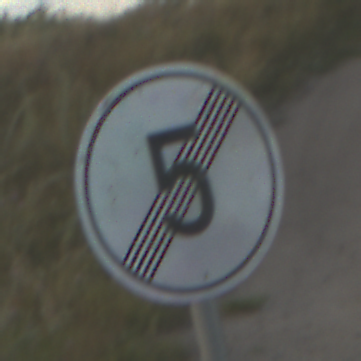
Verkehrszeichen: EndeGeschwindigkeit5
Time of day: SunriseSunset
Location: Outdoor (RoadRail)
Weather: PartlyCloudy
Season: NotSpecified
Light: Natural